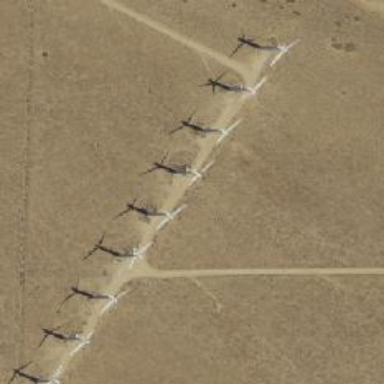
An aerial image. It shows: Wind turbine generating power.